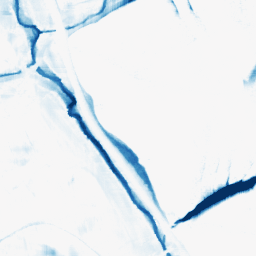
Category: morphological
Decomposition family: morphological_rect
Decomposition parameters: operation: closing
width: 20
height: 20
Upsampling method: lanczos
Upsampling parameters: scale: 2
Upsampling scale: 2